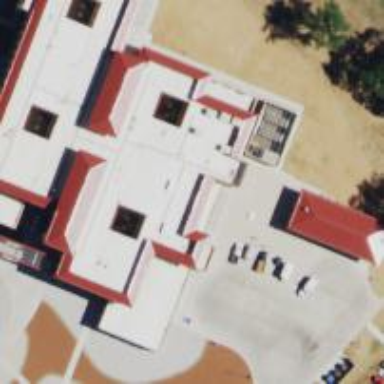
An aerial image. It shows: Clinic building providing healthcare services.